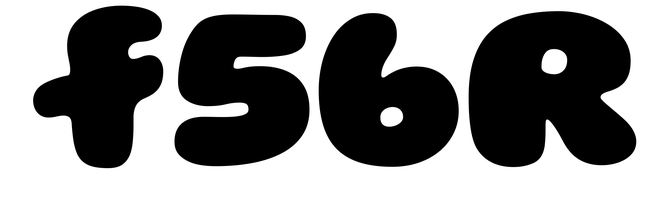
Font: Gluten_Black